Question: What is the measurement shown in the image?
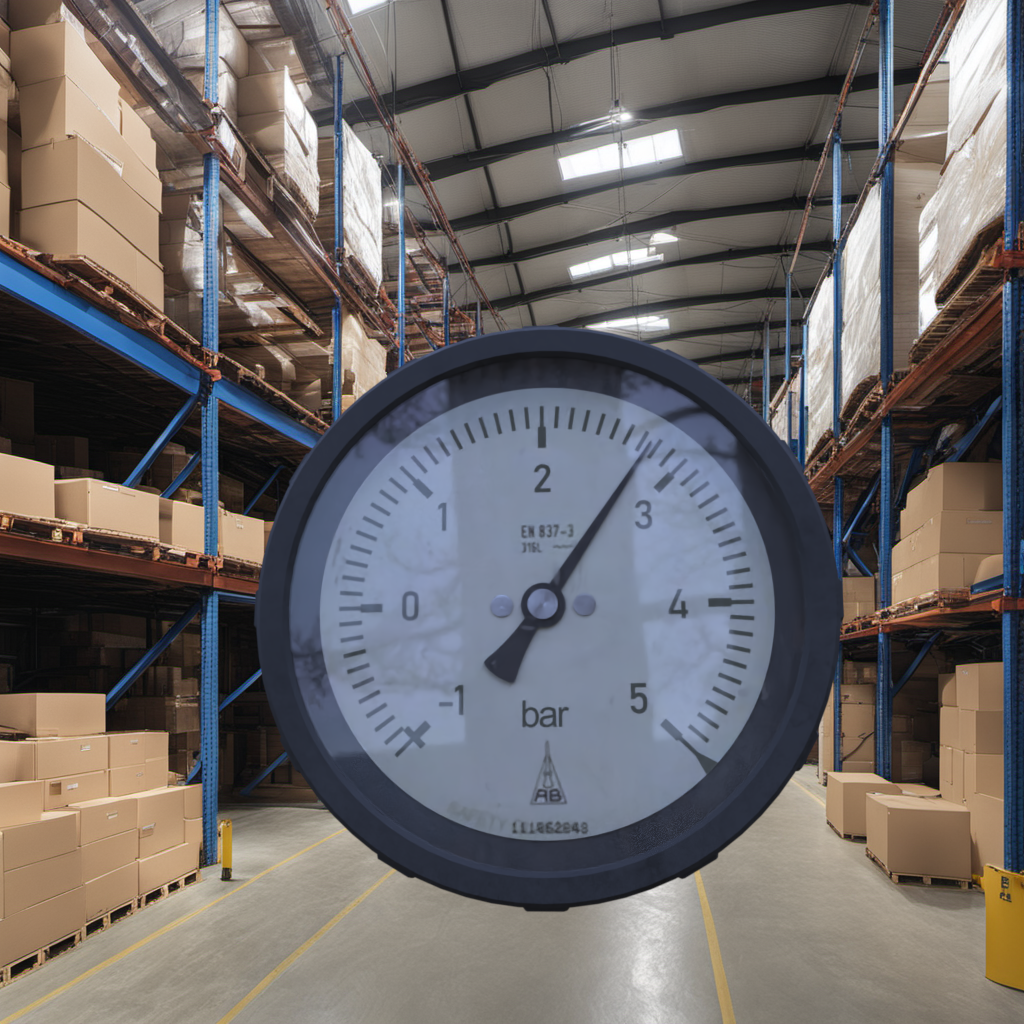
Answer: The result is 2.76
Question: What is the range of the measurement shown in the image?
Answer: The range is from -1 to 5
Question: What is the minimum and maximum value of this measurement?
Answer: The minimum value is -1 and the maximum value is 5